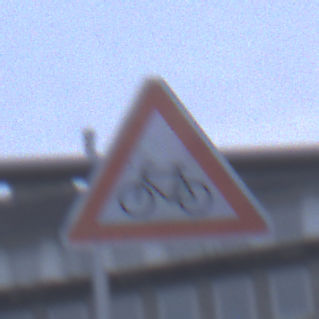
Verkehrszeichen: RadverkehrRechts
Umgebung: Outdoor, Urban
Tageszeit: SunriseSunset
Wetter: PartlyCloudy
Licht: Natural
Jahreszeit: NotSpecified
Kontrast: LowContrast